Question: I'm noot good in english, so the title may seem a bit odd.
I want to use css function attr() like this:

I mean i have a container '<div>' and an inner '<div>' that i want to have width depending on data-width attribute. For example this would be great, but this doesnt work:
'''
<div class="container">
<div data-width="70%">
</div
</div>
'''
'''
.container {
width: 600px;
height: 200px;
}
.container div {
width: attr(data-width);
height: 100%;
}
'''
Is there any noJS way to use attributes like that?
UPDATE: Guys convinced me that the JS is the only way to do this :)
That's not a big problem (but that's bad. CSS, why youre so illogical? Is the difference between 'content:attr(data-width)' and 'width: attr(data-width)' so big ?).
One of the guys had an idea to go through the all elements with jQuery.
That's ok, but it is very... local? Don't know how to say it in english.
Anyway, i remaked his code a little bit and here it is:
'''
allowed = ['width','color','float'];
$(document).ready(function () {
$('div').each(function (i, el) {
var data = $(el).data(),style = '';
if (!$.isEmptyObject(data)) {
$.each(data, function (attr, value) {
if (allowed.indexOf(attr) != - 1) {
style += attr + ': ' + value + '; ';
}
})
if (style.length != 0) {
$(el).attr('style', style);
}
}
})
})
'''
Idea is simple:
1. We suppose that style we want to add to an element is the only one. I mean there are no scripts that will try to add some other styles,
2. We create an array of allowed attribute names, we need to avoid using wrong names at the style attribute, for example 'style="answerid: 30671428;"',
3. We go through each element, save its data attributes in an object, check if object is empty, and if not - check every attribute if it is allowed, create a string that contains all styles that we need, and - finally - add our style string to the element as the content of style attribute.
That's all, thanks everybody
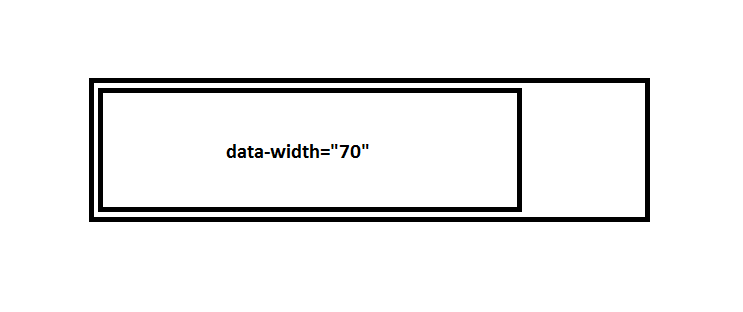
Answer: I would not advise to use CSS alone since it will not allow you to do what you're looking for... instead use a scripting language (in my case jQuery) to accomplish this functionality for you like so: <URL>
---
jQuery
'''
jQuery(document).ready(function(){
var dataElem; // to store each data attribute we come accross
jQuery('div').each(function(){ //loop through each div (can be changed to a class preferably)
dataElem = jQuery(this); //get the current div
if(dataElem.data('width')){ //make sure it exists before anything further
dataElem.width(dataElem.data('width')); //set the element's width to the data attribute's value
dataElem.css("background-color", "yellow");
}
});
});
'''
---
HTML
'''
<p>The links with a data-width attribute gets a yellow background:</p>
<div>
<a href="http://www.w3schools.com">w3schools.com</a>
</div>
<div class="me" data-width="50"> <!-- change value to see the difference -->
<a href="http://www.disney.com">disney.com</a>
</div>
<div>
<a href="http://www.wikipedia.org">wikipedia.org</a>
</div>
'''
---
Notes on the above:
1. each, data, width.